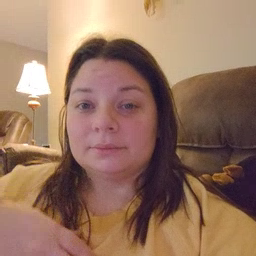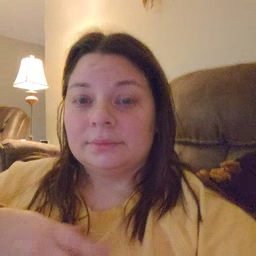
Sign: shower